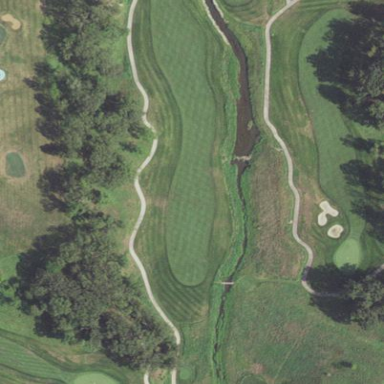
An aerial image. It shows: Area of rough grass used for golf.